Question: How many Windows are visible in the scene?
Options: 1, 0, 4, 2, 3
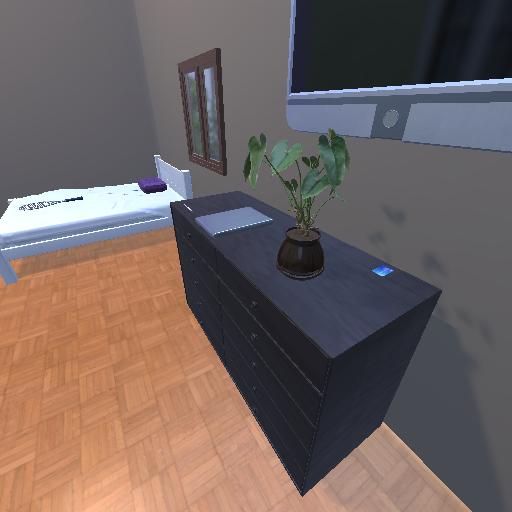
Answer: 1